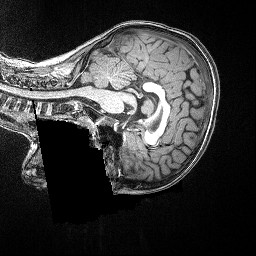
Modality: T1w
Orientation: sagittal
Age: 84
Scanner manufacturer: siemens
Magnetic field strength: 3 T
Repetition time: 2.5 s
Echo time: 0.00347 s